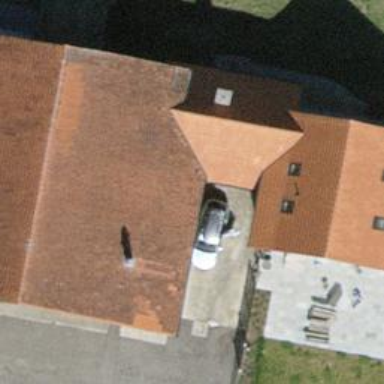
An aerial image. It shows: Simple house.